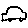
Label: car